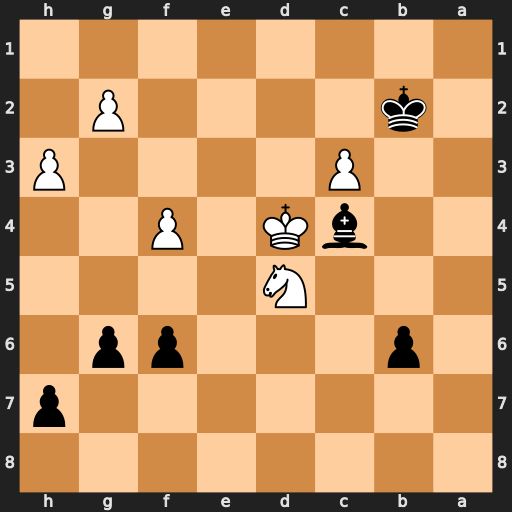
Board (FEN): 8/7p/1p3pp1/3N4/2bK1P2/2P4P/1k4P1/8
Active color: b
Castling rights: -
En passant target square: -
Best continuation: Bxd5 Kxd5 Kxc3